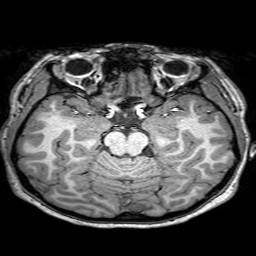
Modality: T1w
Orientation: coronal
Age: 21
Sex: female
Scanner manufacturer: philips
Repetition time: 0.008946 s
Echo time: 0.0046 s